Question: I'm trying to come up with an example that experiments with different alignments as a demonstration. It's easy to left, center, right, justify, and center-left-justify text, as seen in my demonstration:

You can see this example <URL>
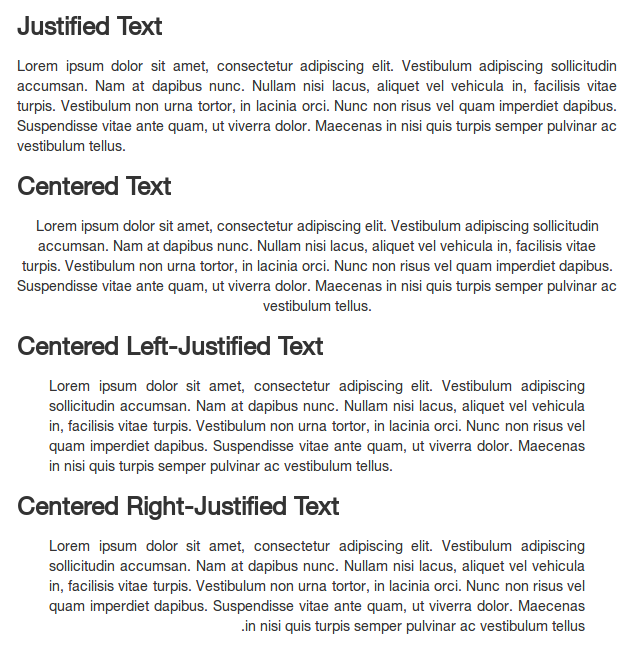
Answer: This should work in IE (only):
'''
text-align: justify;
text-align-last: right;
'''
It doesn't look like there is a great cross-browser solution, but this might help:
<URL>